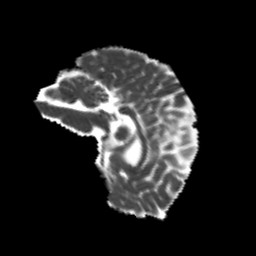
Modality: MD
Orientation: sagittal
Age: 24
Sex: male
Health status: healthy
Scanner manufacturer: philips
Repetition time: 7.394 s
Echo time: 0.08599 s